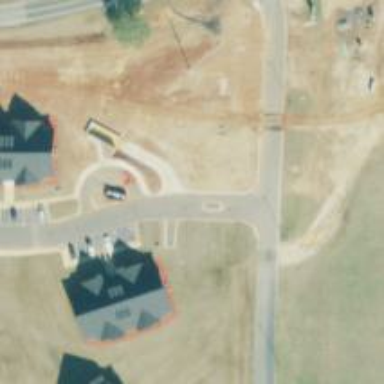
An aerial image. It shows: Residential road.